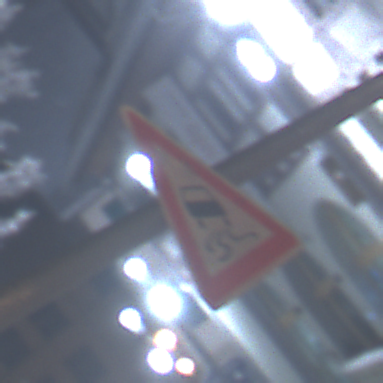
Verkehrszeichen: SchleuderOderRutschgefahr
Umgebung: Outdoor, Urban
Tageszeit: Night
Wetter: Overcast
Licht: Artificial
Jahreszeit: Winter
Kontrast: MediumContrast